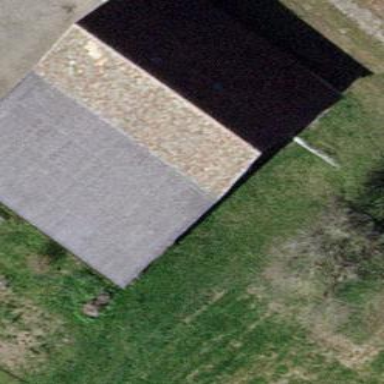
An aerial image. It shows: Farm auxiliary building with gabled roof.